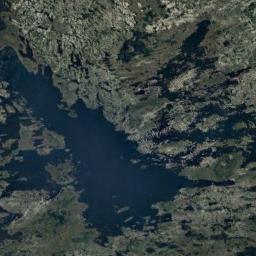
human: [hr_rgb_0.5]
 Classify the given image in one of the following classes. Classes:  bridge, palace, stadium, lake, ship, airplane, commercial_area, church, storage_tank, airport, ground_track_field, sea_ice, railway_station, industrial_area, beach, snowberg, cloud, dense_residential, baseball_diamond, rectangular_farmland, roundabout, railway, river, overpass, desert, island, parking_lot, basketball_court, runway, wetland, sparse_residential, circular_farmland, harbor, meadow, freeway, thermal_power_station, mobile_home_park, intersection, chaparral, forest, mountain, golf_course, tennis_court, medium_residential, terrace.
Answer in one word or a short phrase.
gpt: lake